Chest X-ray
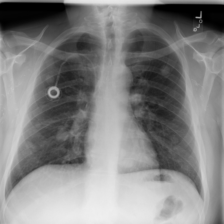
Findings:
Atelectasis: negative
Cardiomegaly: negative
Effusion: negative
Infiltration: negative
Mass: positive
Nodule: negative
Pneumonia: negative
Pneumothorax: negative
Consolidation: negative
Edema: negative
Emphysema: negative
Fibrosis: negative
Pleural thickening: negative
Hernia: negative